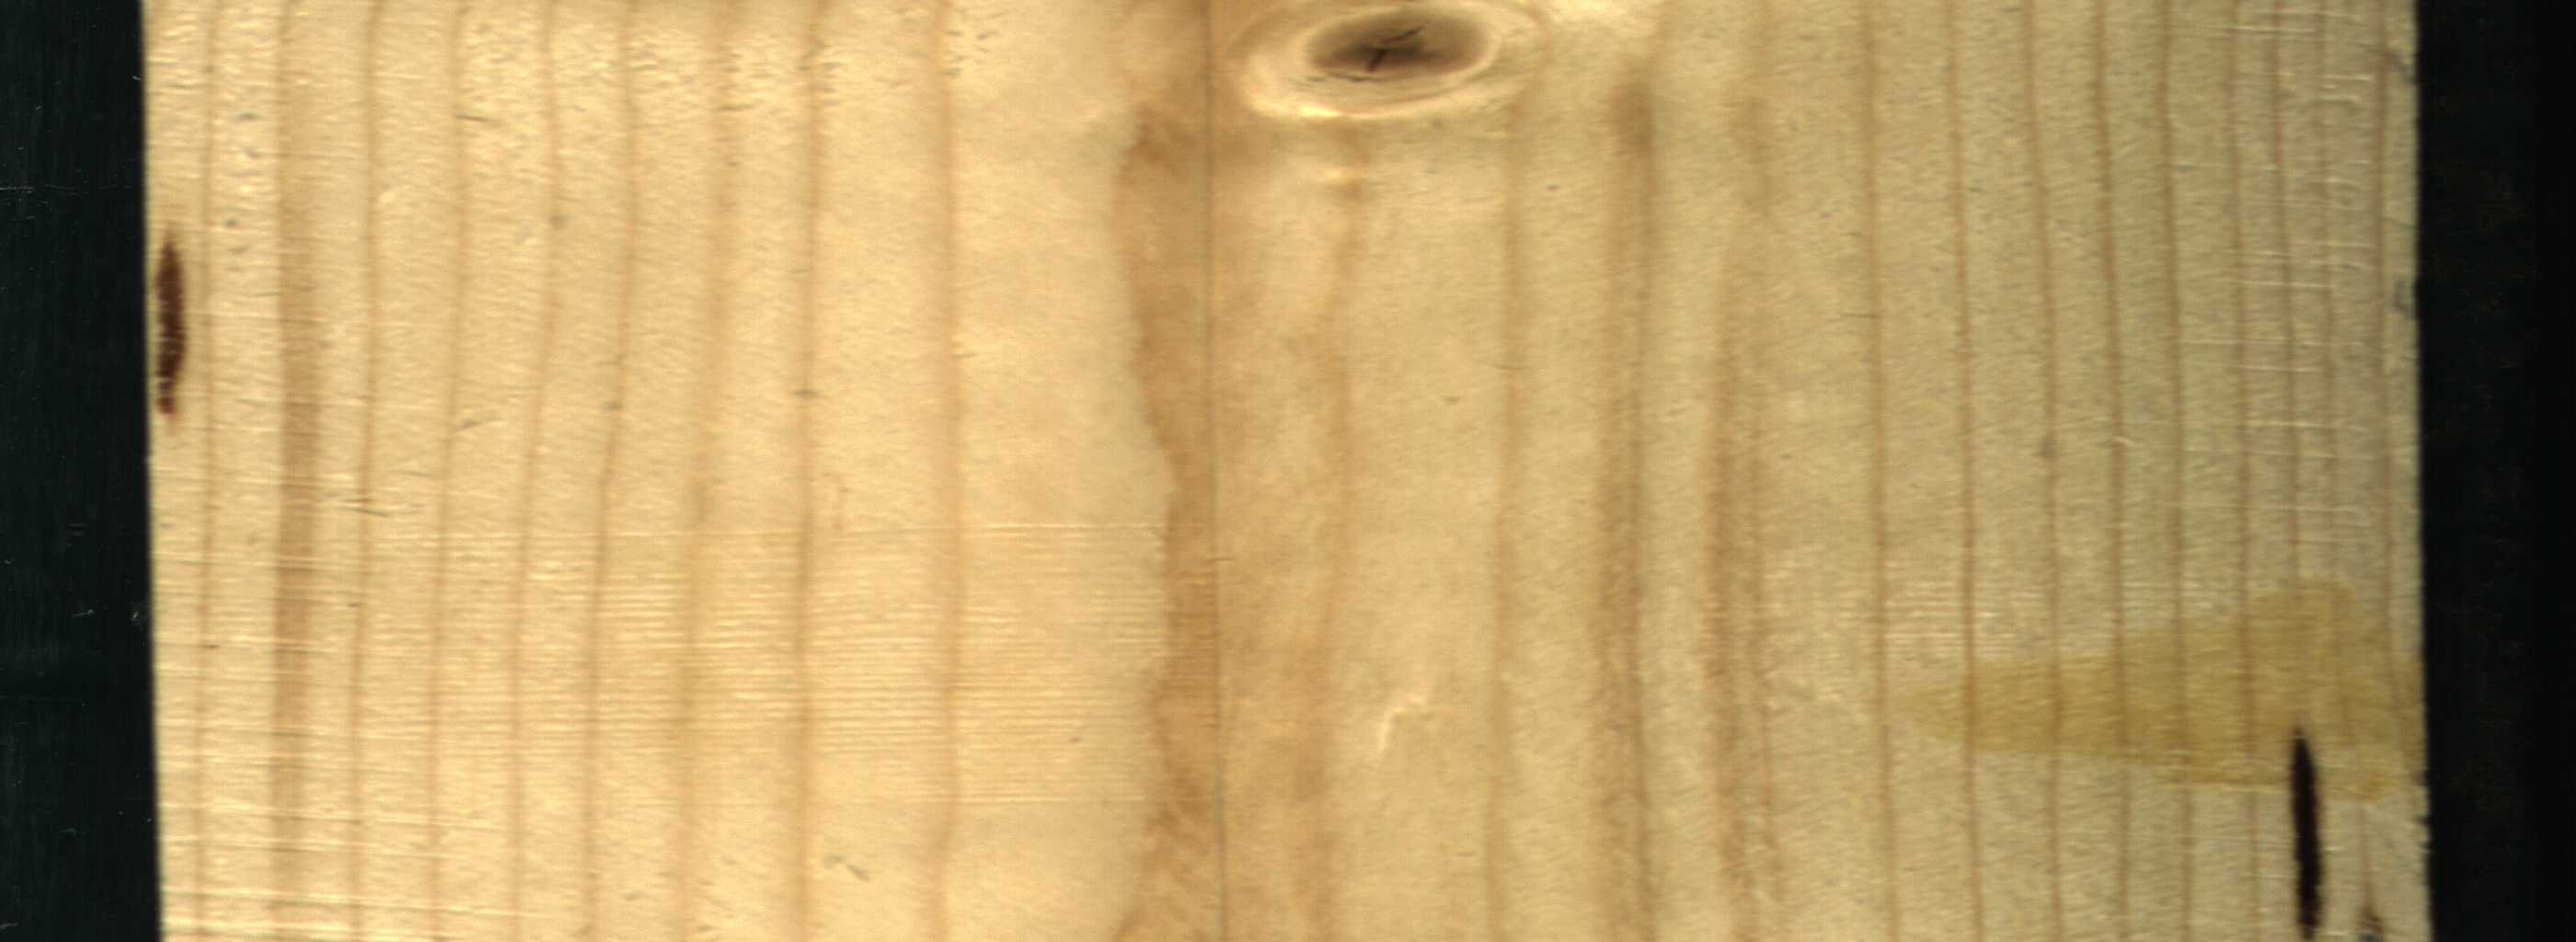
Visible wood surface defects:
resin
resin
Live_Knot